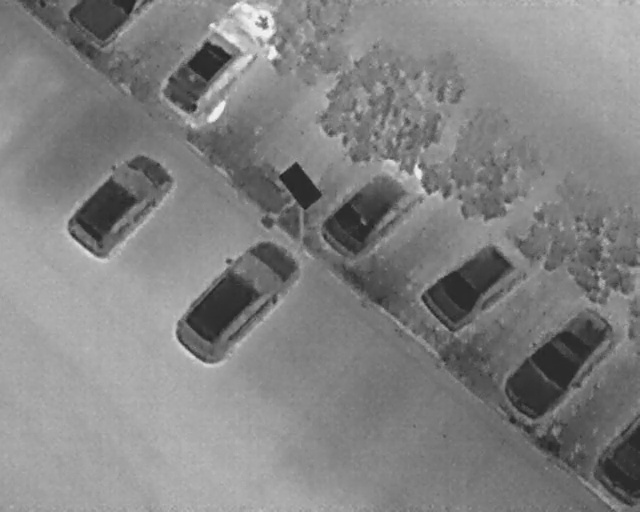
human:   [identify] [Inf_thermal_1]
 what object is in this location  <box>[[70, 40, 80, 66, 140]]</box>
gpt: <ref>1 large car at the right</ref>

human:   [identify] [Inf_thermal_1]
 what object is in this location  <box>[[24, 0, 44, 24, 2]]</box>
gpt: <ref>1 large car at the top</ref>